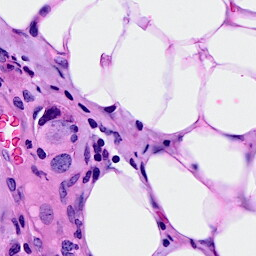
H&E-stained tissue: Breast